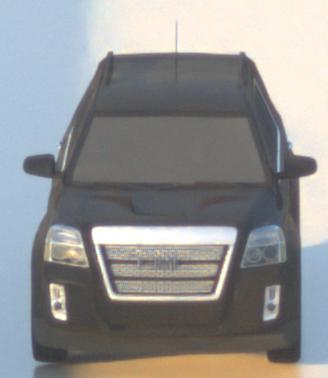
Make: GMC
Model: Terrain
Detailed model: Gen. 1
Model produced from: 2009
Model produced until: 2017
Doors: 5
Color: black
Road condition: wet road
Daytime: sunrise or sunset
Contrast: medium contrast